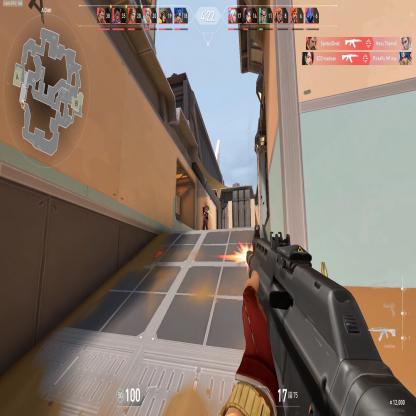
Label: enemy